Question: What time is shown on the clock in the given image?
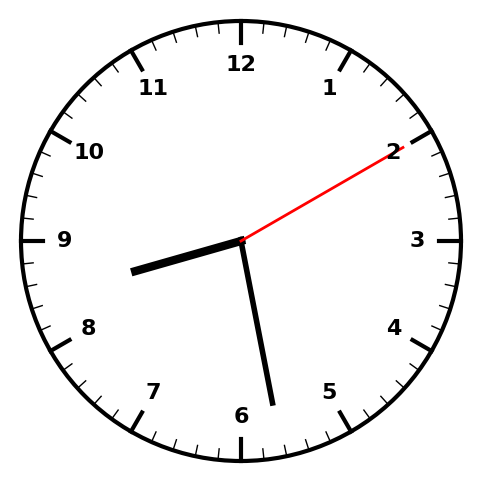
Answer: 08:28:10